Brain MRI, t2w sequence, axial 2D slice.
Patient: age 51, sex F, weight 95 kg, height 1.95 m
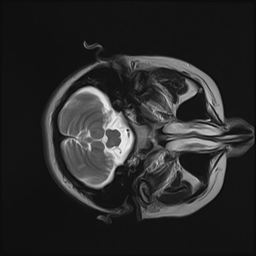